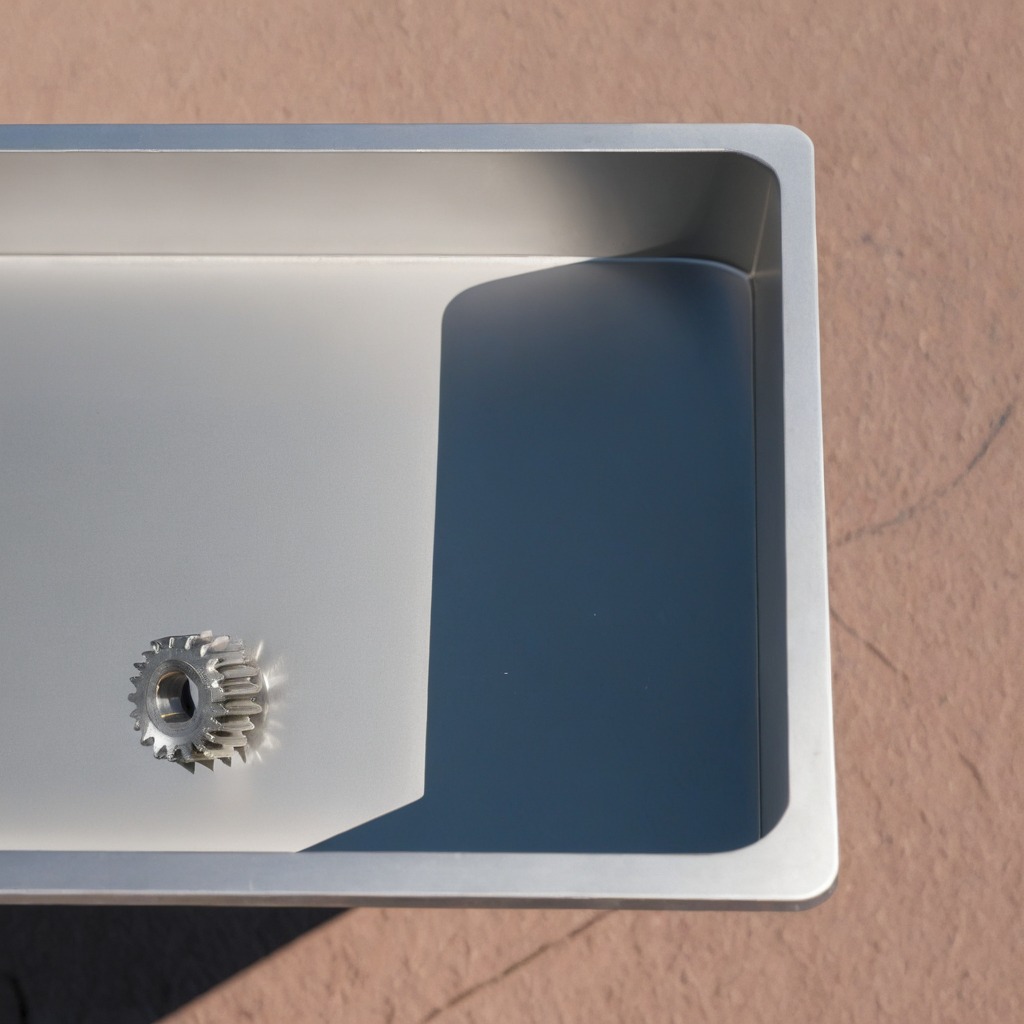
A steel gear with teeth is lying on the table.